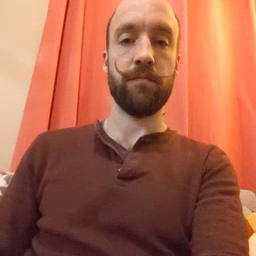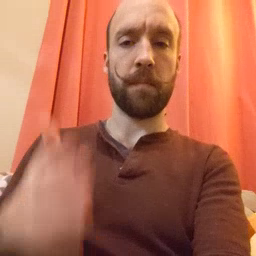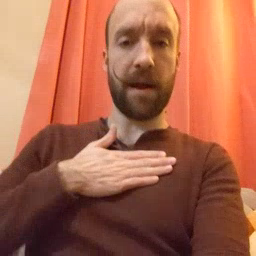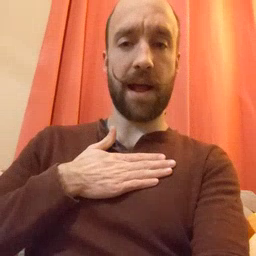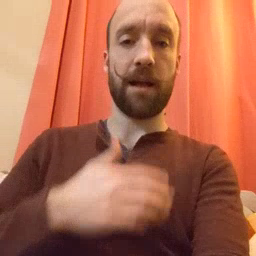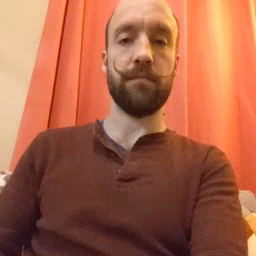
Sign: minemy